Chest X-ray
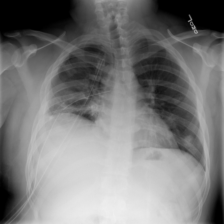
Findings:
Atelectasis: negative
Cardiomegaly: negative
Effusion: negative
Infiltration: negative
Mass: negative
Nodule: positive
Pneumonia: negative
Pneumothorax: positive
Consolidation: negative
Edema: negative
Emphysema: negative
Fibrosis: negative
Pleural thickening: negative
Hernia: negative